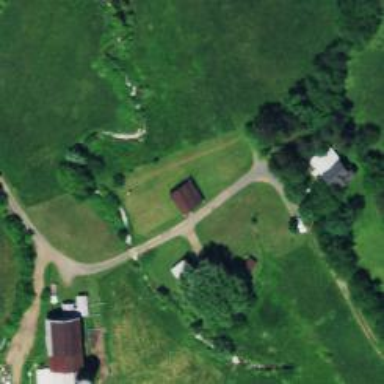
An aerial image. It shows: Driveway bridge over service road.